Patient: sex M, age 81
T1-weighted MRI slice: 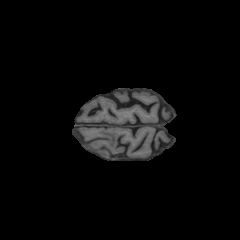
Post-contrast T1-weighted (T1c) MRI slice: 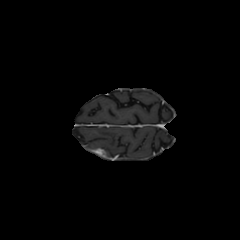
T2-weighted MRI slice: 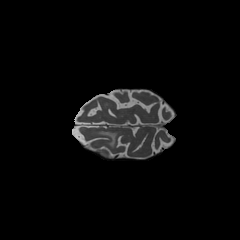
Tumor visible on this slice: yes
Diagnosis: Glioblastoma, IDH-wildtype
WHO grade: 4